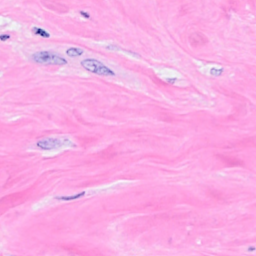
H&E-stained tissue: Breast